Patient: sex M, age 58
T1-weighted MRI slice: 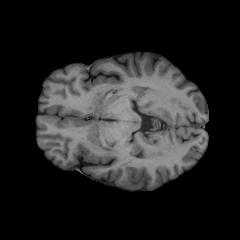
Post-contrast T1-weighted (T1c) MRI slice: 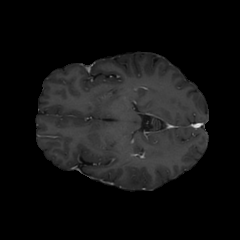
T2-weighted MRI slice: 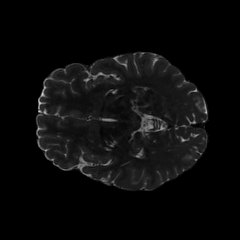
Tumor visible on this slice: no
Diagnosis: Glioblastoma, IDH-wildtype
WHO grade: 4